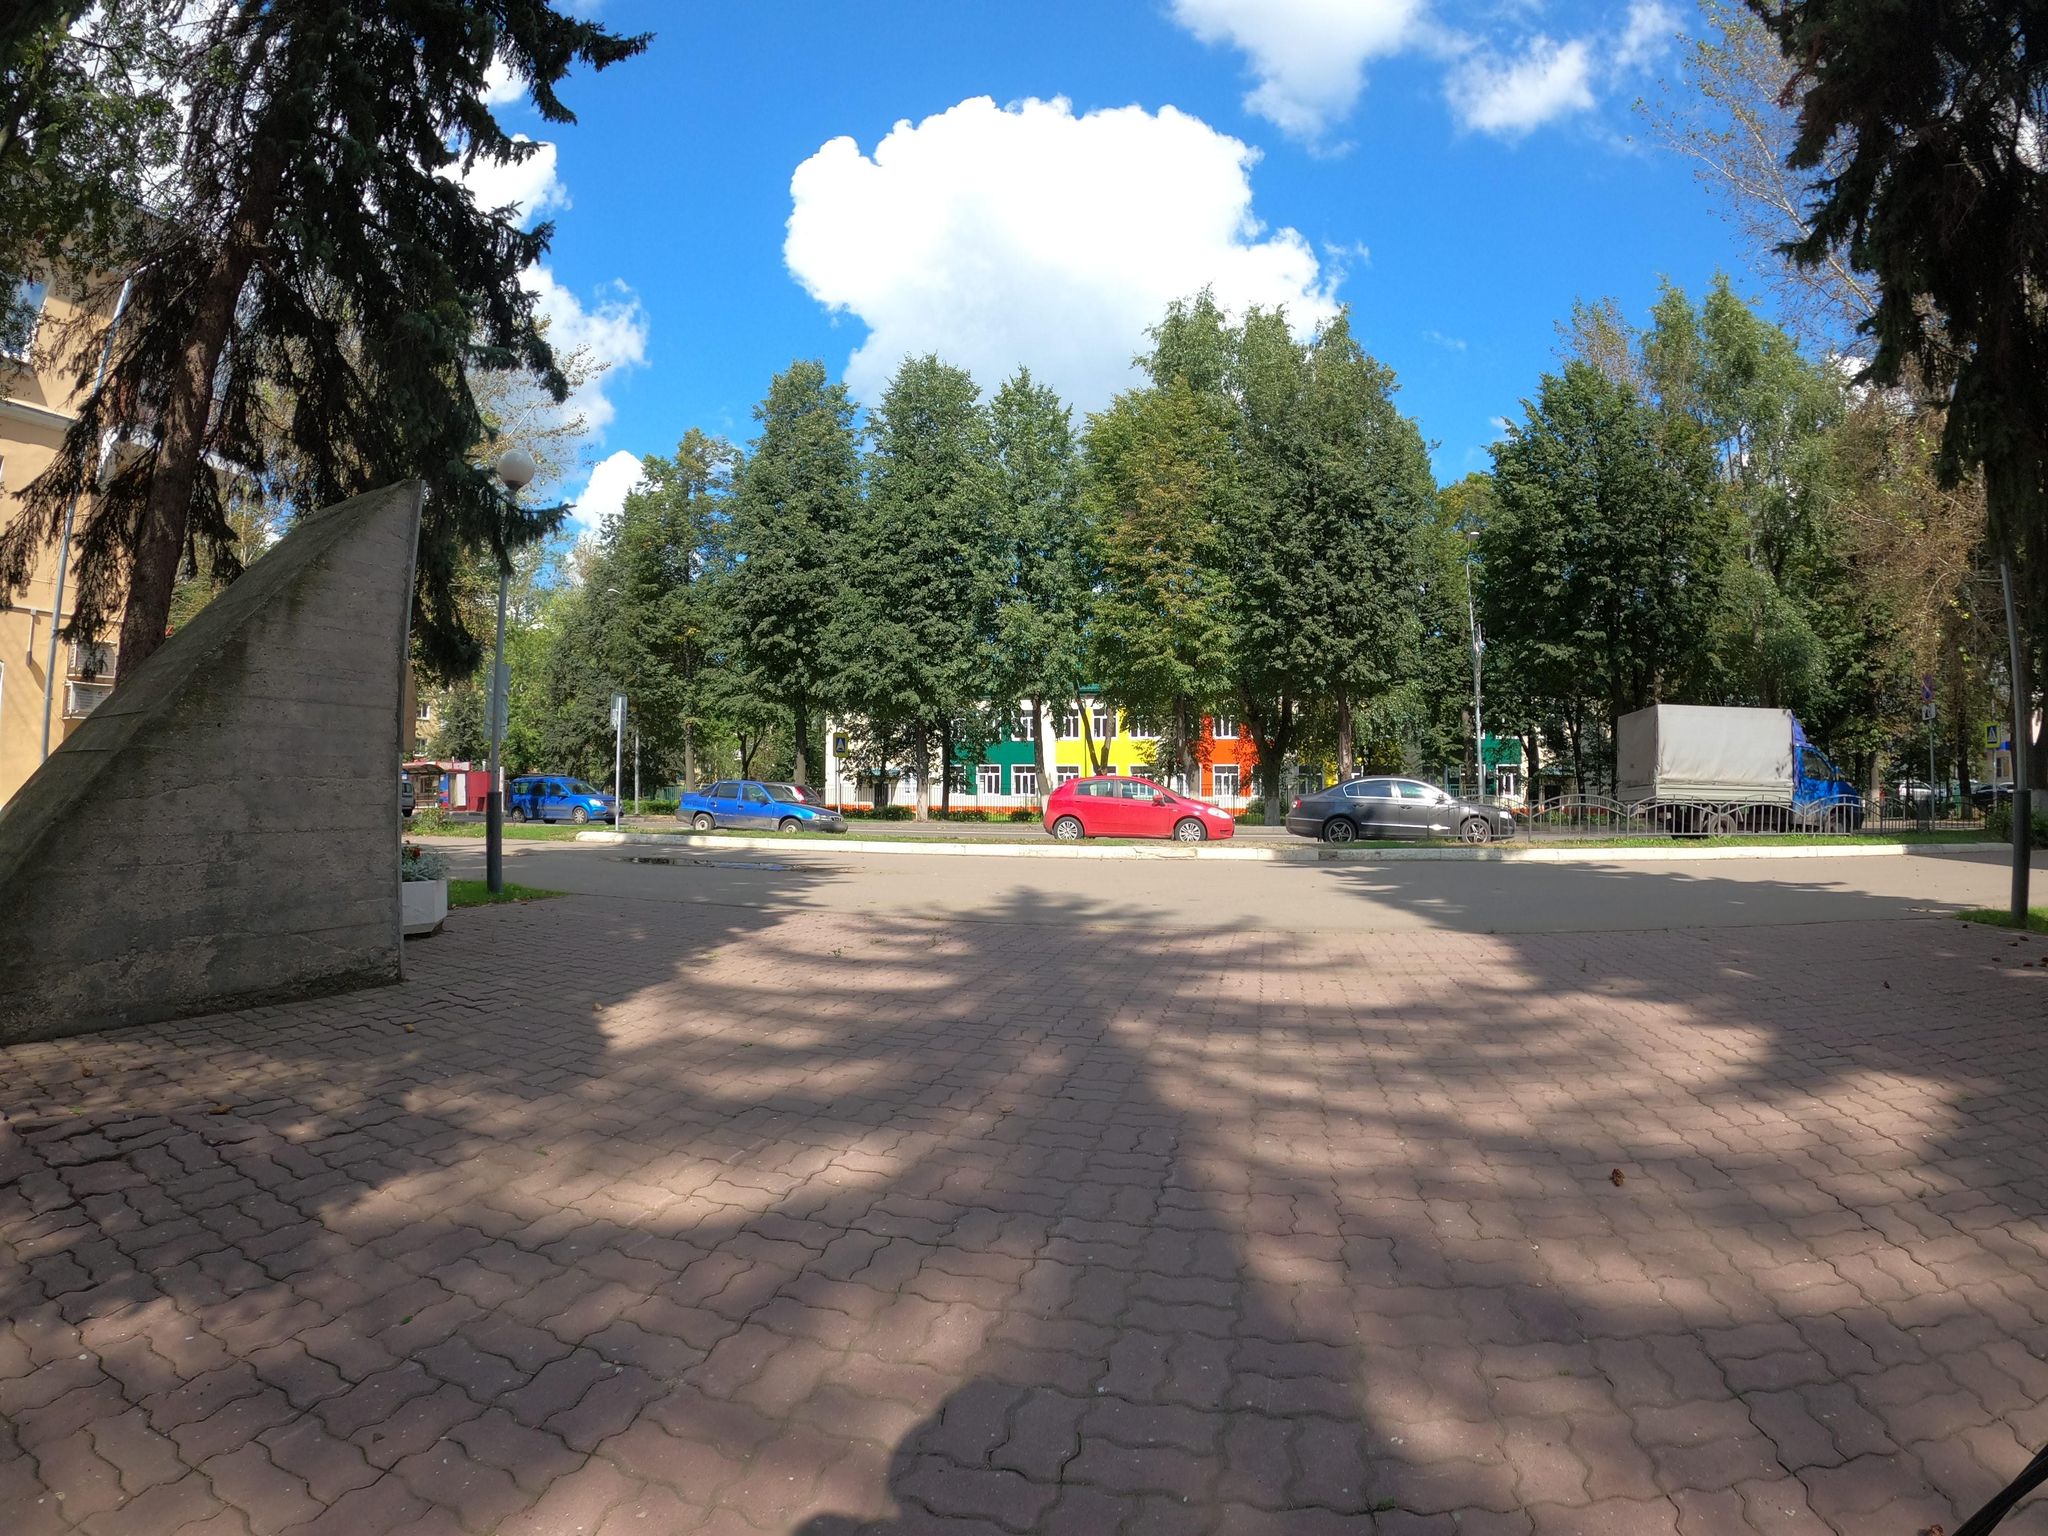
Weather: clear
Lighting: day
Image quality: good
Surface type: walking surface
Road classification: pedestrian
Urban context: dense urban cluster
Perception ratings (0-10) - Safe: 6.45, Lively: 9.6, Beautiful: 5.69, Boring: 3.99, Depressing: 1.44, Wealthy: 8.47